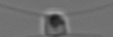
Label: Chaetoceros_similis